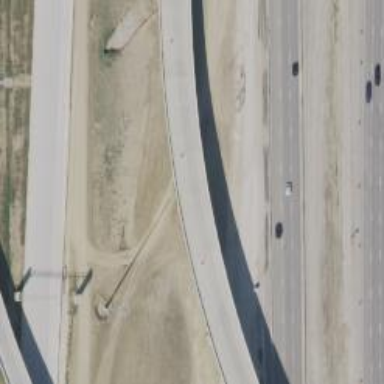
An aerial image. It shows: Bridge over motorway_link.